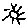
Label: sun